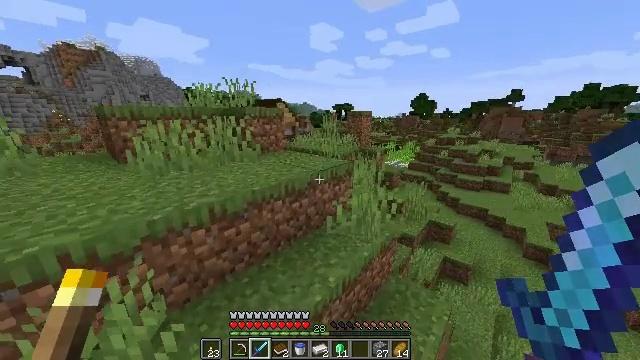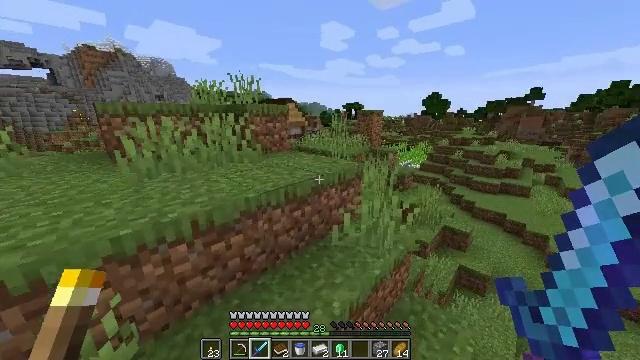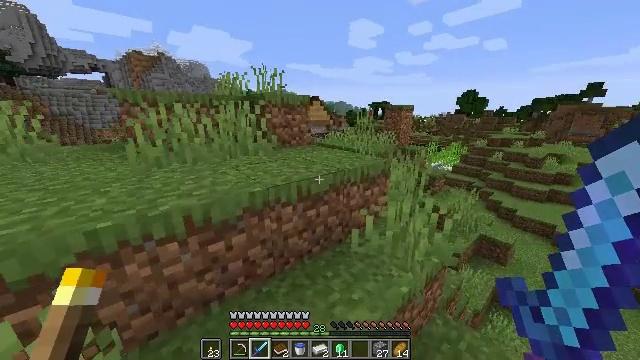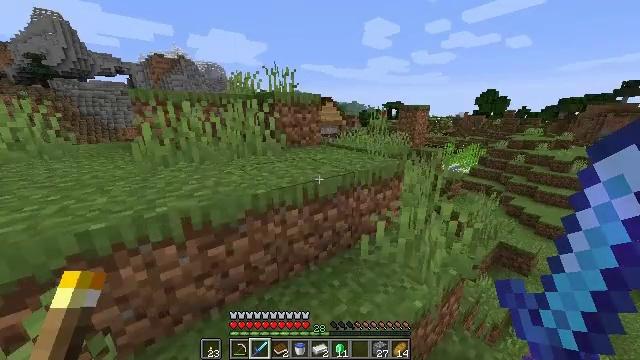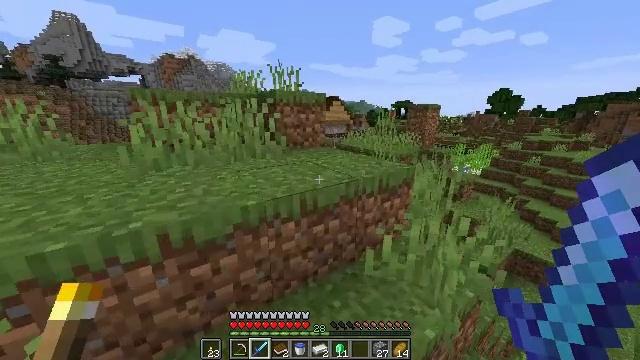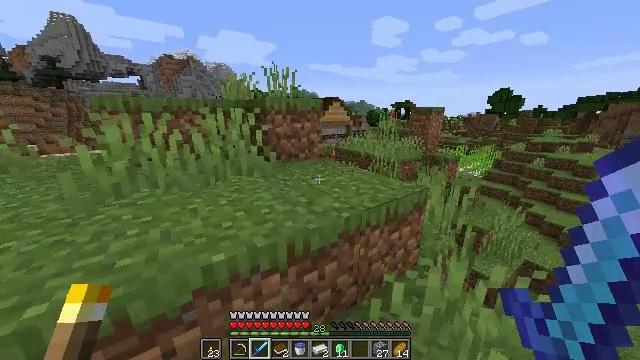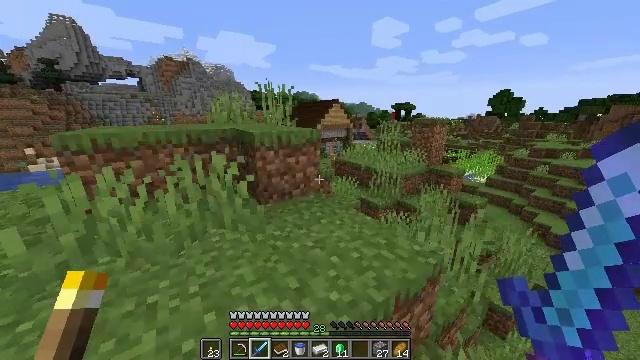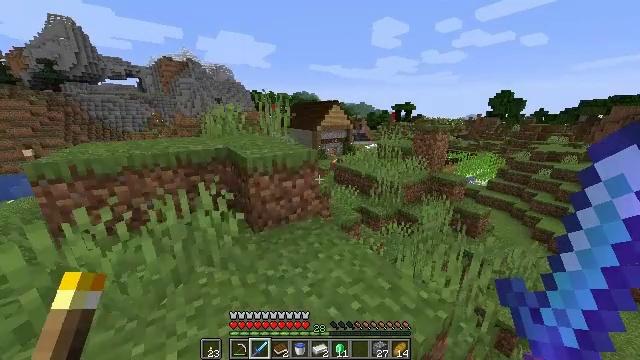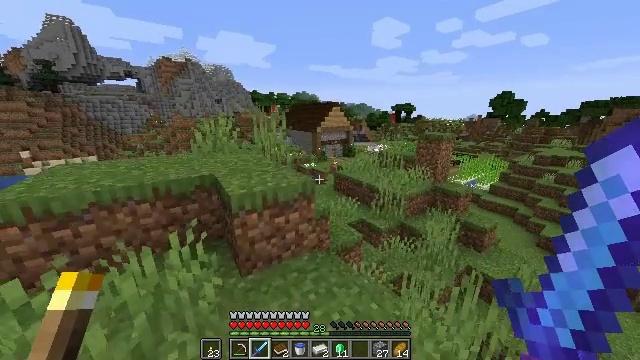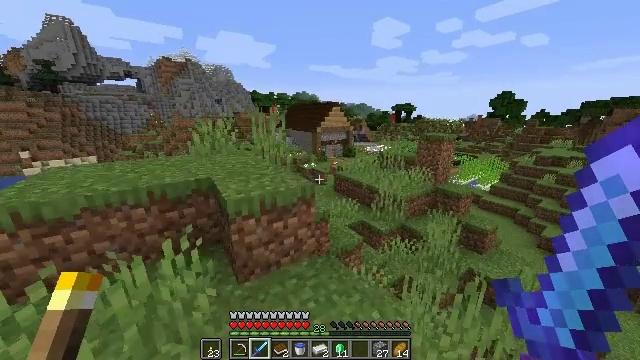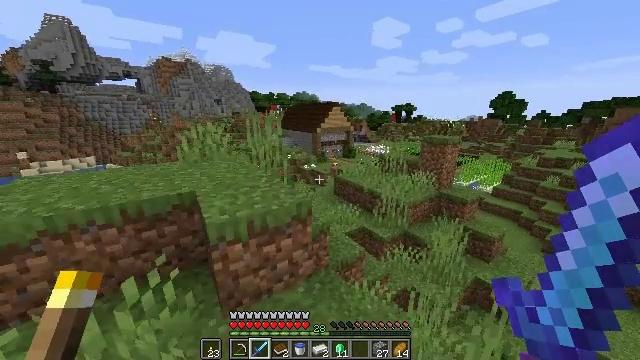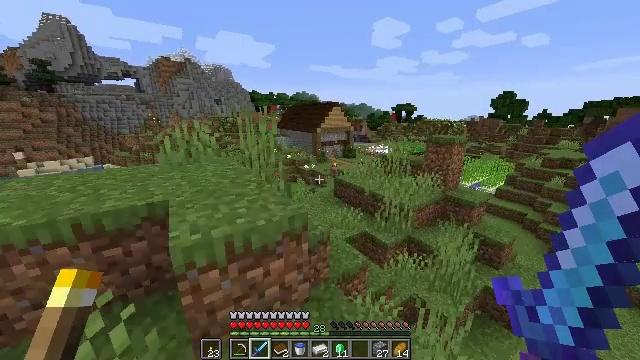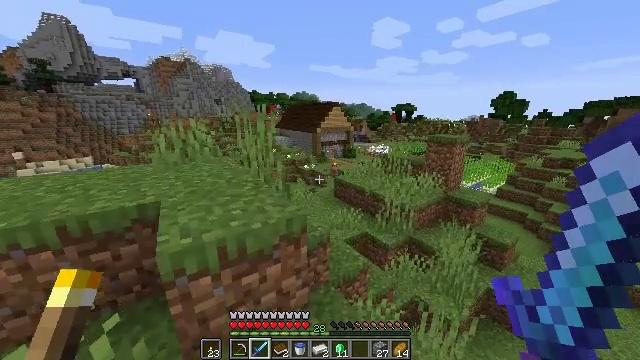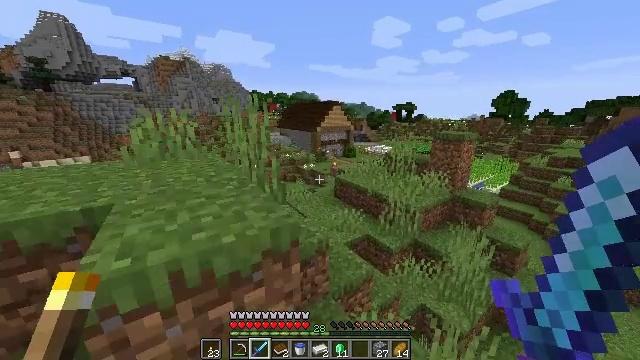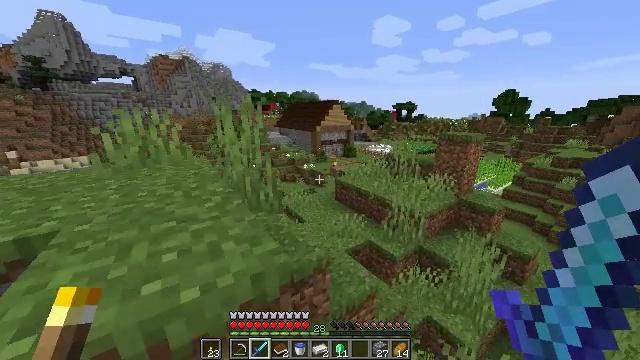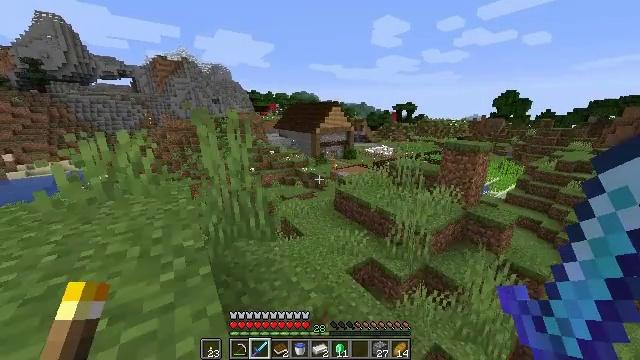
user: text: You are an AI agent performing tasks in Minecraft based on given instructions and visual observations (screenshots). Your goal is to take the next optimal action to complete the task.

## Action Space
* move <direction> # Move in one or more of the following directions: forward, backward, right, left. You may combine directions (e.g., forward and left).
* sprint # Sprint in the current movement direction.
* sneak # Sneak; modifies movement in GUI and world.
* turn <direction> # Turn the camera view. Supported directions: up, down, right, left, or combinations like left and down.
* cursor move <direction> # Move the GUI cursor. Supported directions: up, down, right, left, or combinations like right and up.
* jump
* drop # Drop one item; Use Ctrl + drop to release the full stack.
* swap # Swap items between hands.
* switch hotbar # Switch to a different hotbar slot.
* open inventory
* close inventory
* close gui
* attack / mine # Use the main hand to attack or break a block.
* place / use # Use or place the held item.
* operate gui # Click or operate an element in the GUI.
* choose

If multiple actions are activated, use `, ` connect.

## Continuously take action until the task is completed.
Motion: motion action
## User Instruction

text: To obtain a map, craft it using the right materials on a crafting table.
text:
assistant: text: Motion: move forward, sprint, turn left, jump
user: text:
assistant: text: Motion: move forward, sprint, turn left, jump
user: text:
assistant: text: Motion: move forward, sprint, turn left, jump
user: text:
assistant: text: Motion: move forward, sprint, turn left, jump
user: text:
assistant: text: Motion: move forward, sprint, jump
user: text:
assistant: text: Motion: move forward, sprint, jump
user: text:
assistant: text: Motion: move forward, sprint, jump
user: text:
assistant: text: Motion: move forward, sprint, jump
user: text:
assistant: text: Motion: move forward, sprint, jump
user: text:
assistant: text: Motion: move forward, sprint, jump
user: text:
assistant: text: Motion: move forward, sprint, jump
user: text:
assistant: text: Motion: move forward, sprint, jump
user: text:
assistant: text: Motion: move forward, sprint, jump
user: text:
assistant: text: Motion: move forward, sprint, jump
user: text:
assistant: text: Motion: move forward, sprint, jump
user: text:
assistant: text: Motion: move forward, sprint, jump
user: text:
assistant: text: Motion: move forward, sprint, jump
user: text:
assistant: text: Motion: move forward, sprint, jump
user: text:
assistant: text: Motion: move forward, sprint, jump
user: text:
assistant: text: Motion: move forward, sprint, jump
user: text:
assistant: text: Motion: move forward, sprint, jump
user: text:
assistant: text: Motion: move forward, sprint, jump
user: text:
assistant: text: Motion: move forward, sprint, jump
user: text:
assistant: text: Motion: move forward, sprint, jump
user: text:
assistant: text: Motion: move forward, sprint, jump
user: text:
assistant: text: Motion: move forward, sprint, jump
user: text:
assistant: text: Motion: move forward, sprint, jump
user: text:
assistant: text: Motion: move forward, sprint, jump
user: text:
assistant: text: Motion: move forward, sprint, jump
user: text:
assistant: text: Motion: move forward, sprint, jump